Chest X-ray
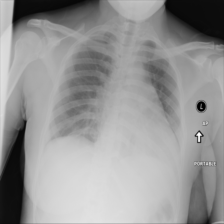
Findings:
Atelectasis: negative
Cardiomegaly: negative
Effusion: negative
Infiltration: negative
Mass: negative
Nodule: negative
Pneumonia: negative
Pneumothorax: positive
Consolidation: negative
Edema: negative
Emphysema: negative
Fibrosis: negative
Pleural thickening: negative
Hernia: negative